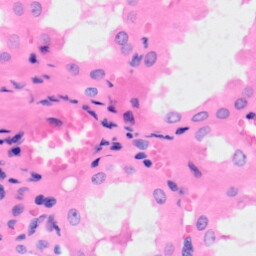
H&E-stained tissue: Kidney